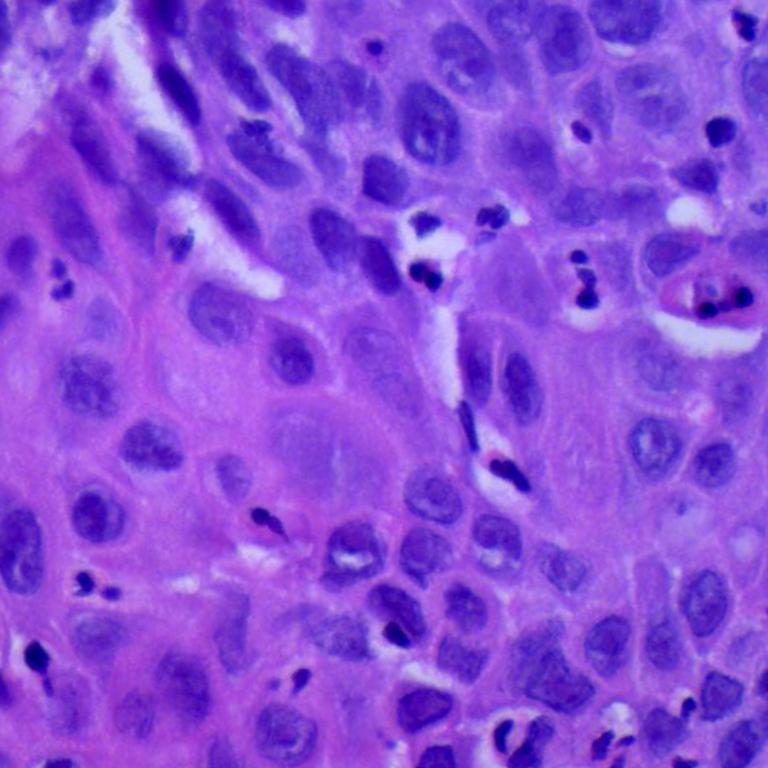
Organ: lung
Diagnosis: squamous carcinomas